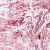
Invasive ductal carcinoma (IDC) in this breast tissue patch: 0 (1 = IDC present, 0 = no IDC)